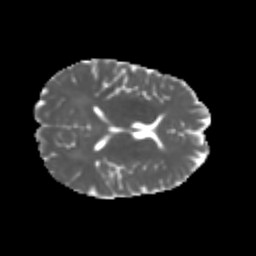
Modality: MD
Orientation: axial
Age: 29
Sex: male
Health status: healthy